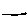
Label: line